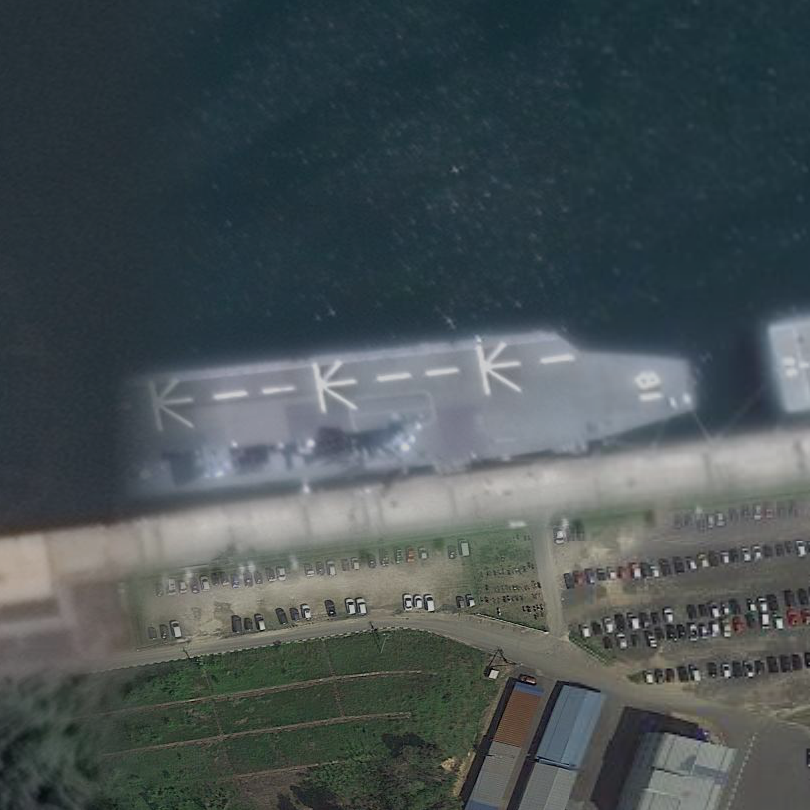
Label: assault